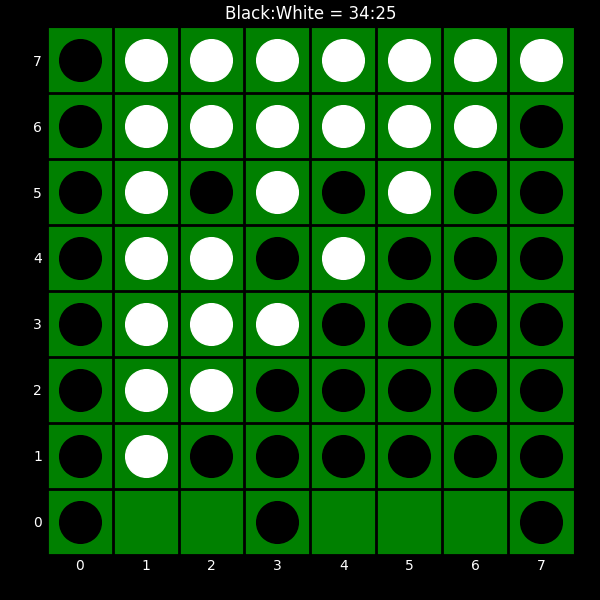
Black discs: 34
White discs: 25